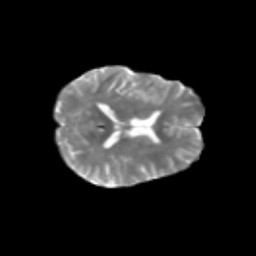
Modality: T2w
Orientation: axial
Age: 29
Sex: female
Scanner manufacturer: siemens
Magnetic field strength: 3 T
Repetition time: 1.8 s
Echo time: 0.07 s